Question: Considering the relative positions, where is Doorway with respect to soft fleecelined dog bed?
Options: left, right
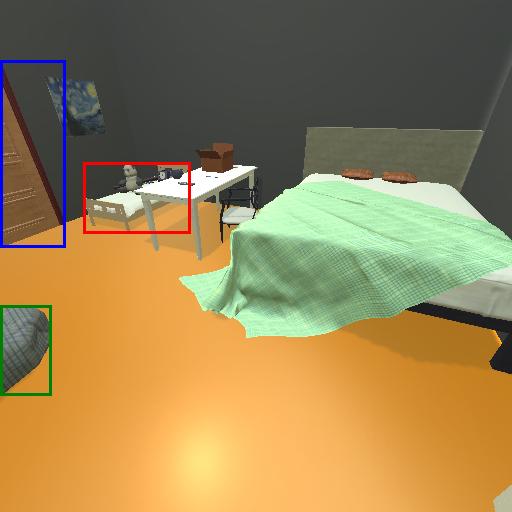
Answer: left